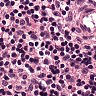
Metastatic tissue present: no